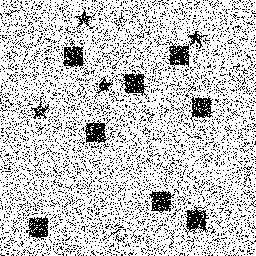
Squares: 8
Triangles: 0
Stars: 4
Total shapes: 12